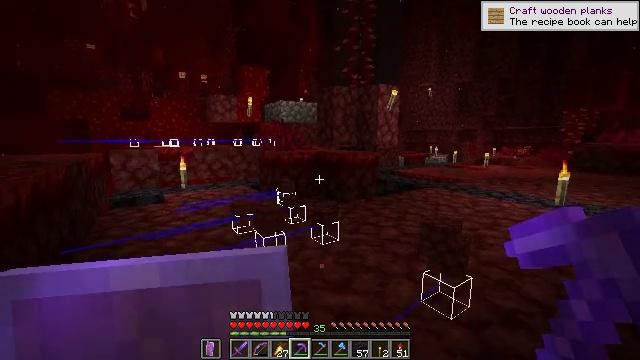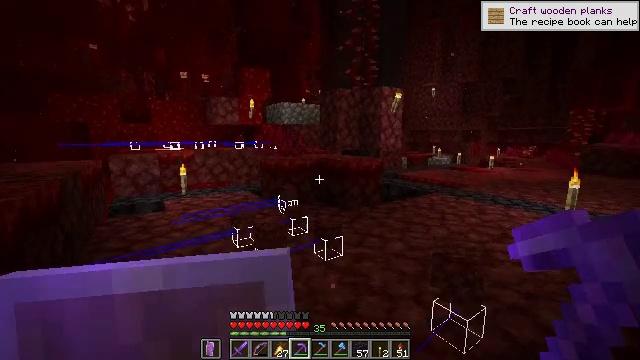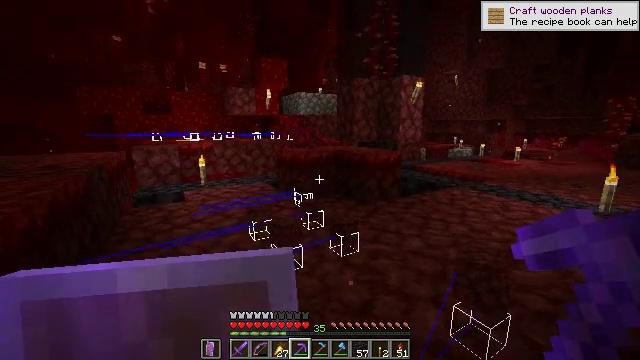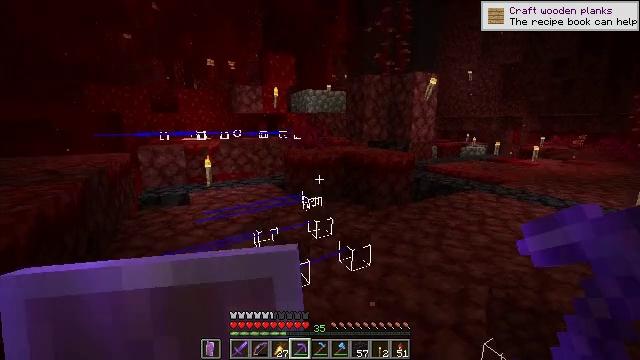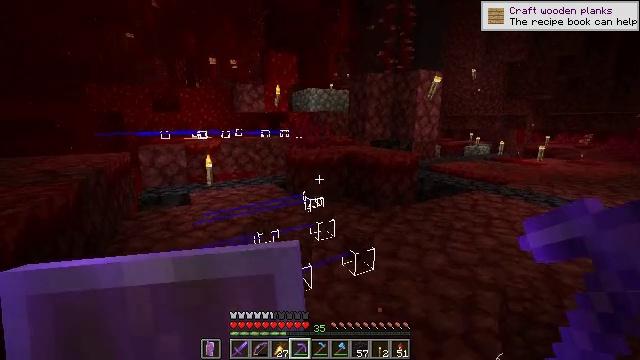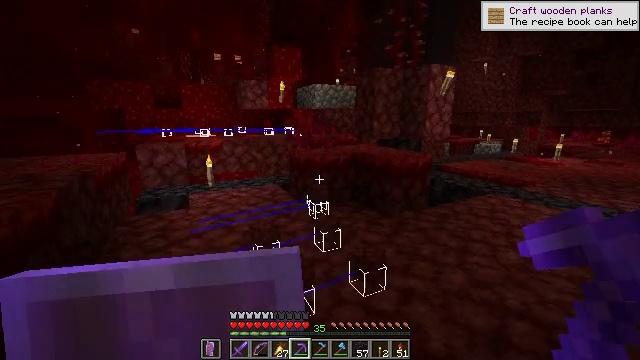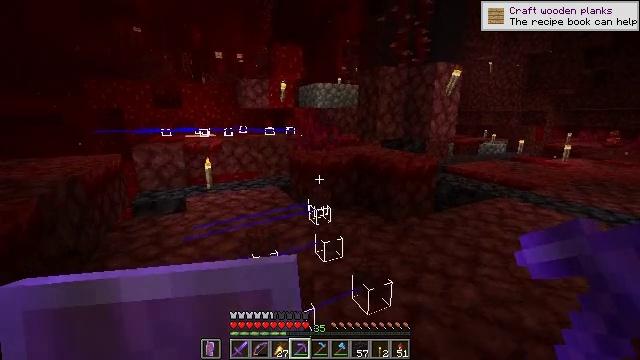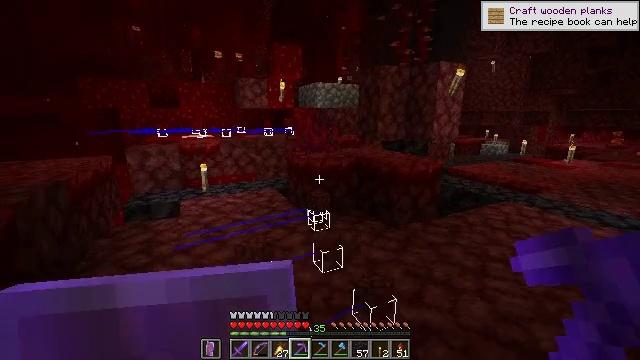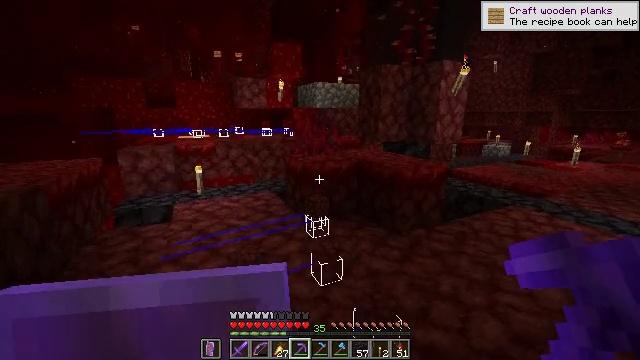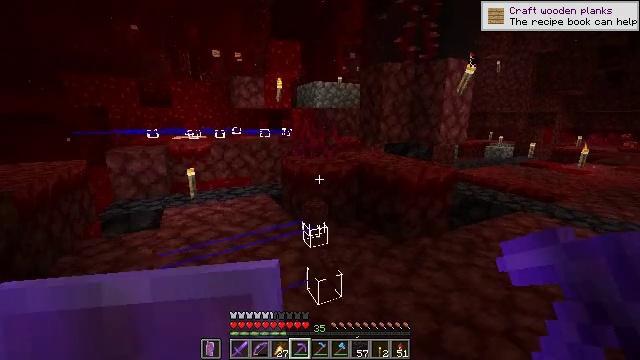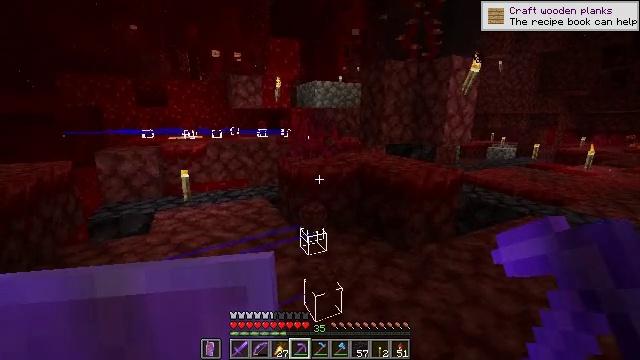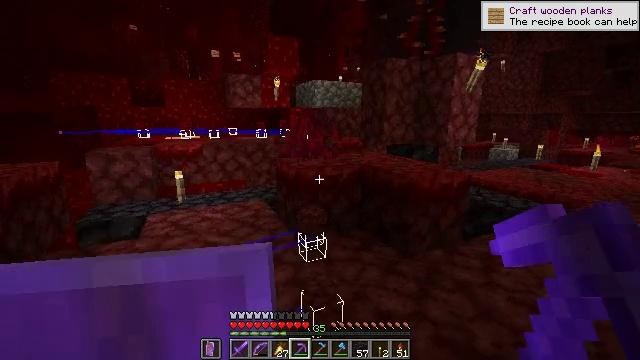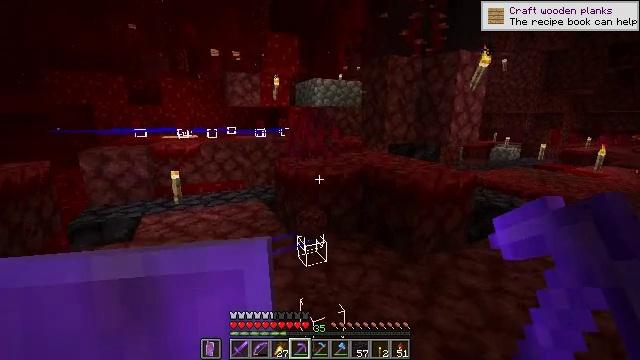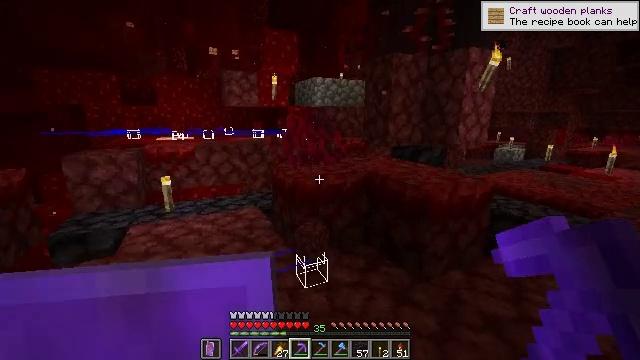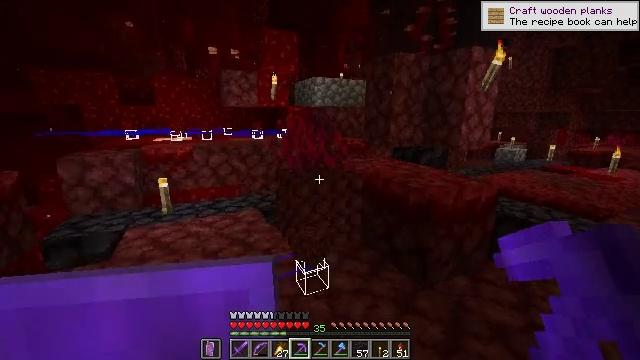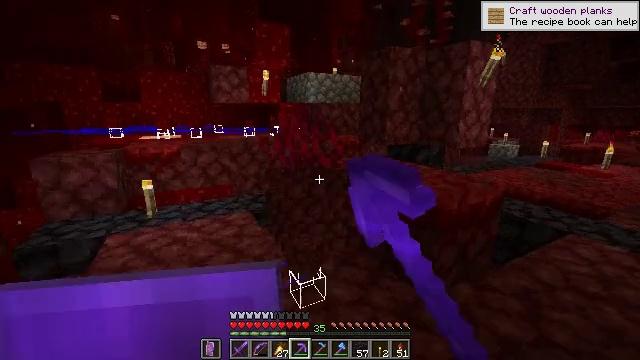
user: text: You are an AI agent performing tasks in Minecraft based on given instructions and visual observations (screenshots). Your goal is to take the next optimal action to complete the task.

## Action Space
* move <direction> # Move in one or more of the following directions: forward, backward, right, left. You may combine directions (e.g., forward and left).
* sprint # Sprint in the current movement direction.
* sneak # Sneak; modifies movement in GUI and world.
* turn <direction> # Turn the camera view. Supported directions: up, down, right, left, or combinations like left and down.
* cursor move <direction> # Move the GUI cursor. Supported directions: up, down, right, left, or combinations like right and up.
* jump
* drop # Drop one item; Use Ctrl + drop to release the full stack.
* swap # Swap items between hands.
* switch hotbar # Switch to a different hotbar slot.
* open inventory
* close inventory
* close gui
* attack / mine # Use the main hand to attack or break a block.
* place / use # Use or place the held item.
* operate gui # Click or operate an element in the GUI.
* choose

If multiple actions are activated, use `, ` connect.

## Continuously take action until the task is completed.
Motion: motion action
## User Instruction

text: Collect crimson nylium to use for building.
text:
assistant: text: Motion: move forward
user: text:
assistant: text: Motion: move forward, turn left and down
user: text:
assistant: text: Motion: move forward, turn left
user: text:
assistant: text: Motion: move forward
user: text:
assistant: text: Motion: move forward, turn left
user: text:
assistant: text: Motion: move forward
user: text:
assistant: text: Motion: move forward
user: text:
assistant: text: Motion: move forward
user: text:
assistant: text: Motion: move forward
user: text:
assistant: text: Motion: move forward
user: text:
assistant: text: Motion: move forward
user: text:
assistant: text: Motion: move forward
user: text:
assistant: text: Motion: move forward
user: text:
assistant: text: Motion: move forward, attack / mine
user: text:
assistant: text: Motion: move forward, turn right, attack / mine
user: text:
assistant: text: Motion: move forward, turn right and down, attack / mine
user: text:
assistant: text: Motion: move forward, turn right, attack / mine
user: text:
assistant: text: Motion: move forward, turn right, attack / mine
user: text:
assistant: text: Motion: turn right, attack / mine
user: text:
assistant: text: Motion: turn right, attack / mine
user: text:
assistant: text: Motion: attack / mine
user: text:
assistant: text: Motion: attack / mine